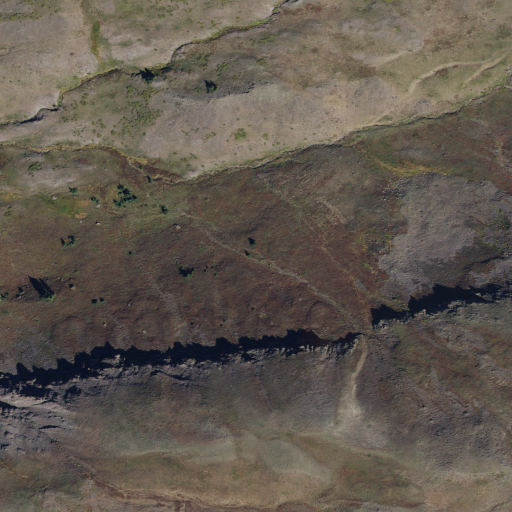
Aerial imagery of mountains in Utah named Tushar Mountains containing shrub, evergreen forest, and barren land